Question: Here's the background on what I'm trying to do.
I have a list of about 70 products I want to manage in a JSON file. The file consists of image data, a title, a subtitle and a short description. There will also be a link to a PDF file later on, so it will also be included in the JSON file.
This is what the JSON file looks like right now:
'''
[
{
"category": "oil",
"image": "/xps-product-list/img/2-STROKE_MINERAL_OIL_GROUP.jpg",
"title": "Maintenance and Oil Change Kit Spyder",
"subTitle": "Engine Oils",
"description": "Complete maintenance right out of the box: O-Ring, XPS oil, Rotax oil filter and instruction sheet"
},
{
"category": "fuel",
"image": "/xps-product-list/img/2-STROKE_PREMIX_OIL.jpg",
"title": "XPS Premix Oil",
"subTitle": "Engine Oils",
"description": "Superior performance 2-stroke oil developed especially for Rotax 2-stroke engines. Formulated for fast and easy mixing at very cold temperatures. Please contact your nearest dealer for suggested retail prices of oil based products."
}
]
'''
I'm using AngularJS to bring in the JSON data and use the ng-repeat directive to iterate through the data and display it:
'''
function AlbumCtrl($scope, $http, $timeout) {
$scope.url = 'images.json';
$scope.handleImagesLoaded = function (data, status) {
$scope.images = data;
$scope.currentImage = _.first($scope.images);
}
$scope.fetch = function () {
$http.get($scope.url).success($scope.handleImagesLoaded);
}
$scope.setCurrentImage = function (image) {
$scope.currentImage = image;
}
$timeout ($scope.fetch, 1000);
}
'''
Then this is the HTML with the ng-repeat:
'''
<div id="image-container" ng-controller="AlbumCtrl">
<div id="header">
<div class="product-info">
<ul>
<li ng-repeat="image in images | filter:categories">
<img ng-src="{{image.image}}" id="small-prod-img"/>
<h2>{{image.title}}</h2>
<h3>{{image.subTitle}}</h3>
<h4>{{image.description}}</h4>
</li>
</ul>
</div>
</div>
</div>
'''
I feel like there should be a cleaner way to do this. This issue I'm running into is the images are taking a long time to load. I've been using the Firebug dev tools (the network tab) to see how fast the data is loading. There is a consistent lag between the time the data is loaded and the images are being loaded, usually around a half second or so.
I was thinking I should create two angular partials, one for the images and then one for the data (title, subtitle, description), thus separating out the images and hopefully making the load times faster. Or just coding the images into the HTML, and then have one partial for the rest of the data. Also, this is the first time I've had image data in a JSON file, so I'm not sure it's a good idea to begin with. I couldn't find any advice online good or bad for having image data in the JSON.
Any suggestions would be greatly appreciated.
Pete
EDIT: Forgot to mention this will be one page, with all the products loaded on the same page. I also was going to use the category and create a drop down page so the user could filter by category as well
EDIT #2 - here is an image of the network tab from firefox dev tools where you can clearly see the lag in loading the images:

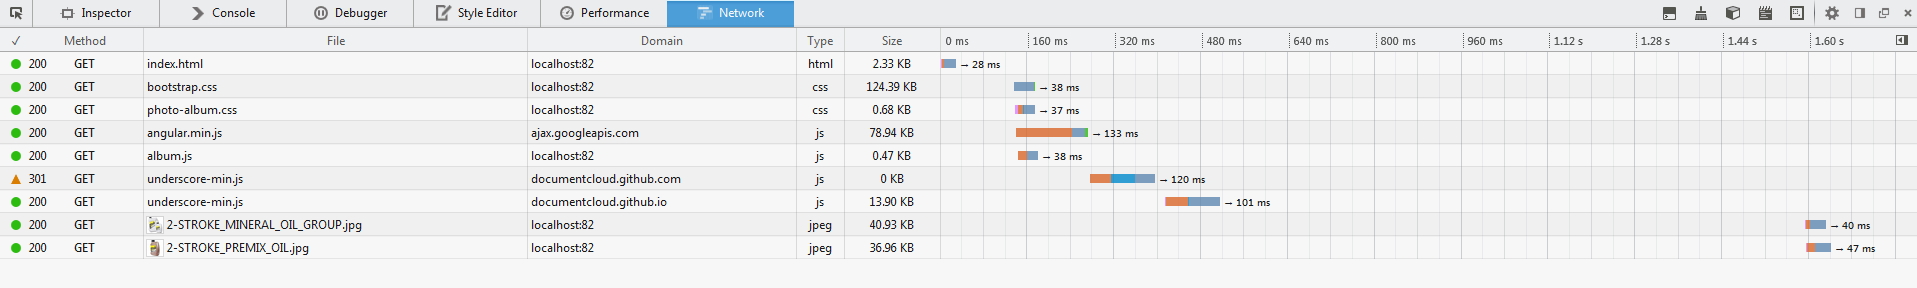
Answer: You have a few options here. The easier one that won't change the architecture of your site/application has already been mentioned in a comment: limit the number of images/data you load at once. I'm guessing you can separate the 70 products into 9 per page (3 x 3 grid). This way, you can replace
'''
<li ng-repeat="image in images | filter:categories">
'''
with
'''
<li ng-repeat="image in images | filter:categories | limitTo: 9">
'''
You will also have to handle the logic behind displaying the next set of results because the above implementation will only show the first 9.
The harder but more scalable way that will change the architecture of your application is to use a Database to store this information. I generally use MongoDB because it returns queries in JSON format, integrates well with Angular.js, and its BSON format is much faster than JSON.
Lastly, I realize this line may have been for testing, but if you want the overall request to be faster, you may want to remove
'''
$timeout ($scope.fetch, 1000);
'''
and just call the fetch function directly. Might save a second :)